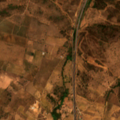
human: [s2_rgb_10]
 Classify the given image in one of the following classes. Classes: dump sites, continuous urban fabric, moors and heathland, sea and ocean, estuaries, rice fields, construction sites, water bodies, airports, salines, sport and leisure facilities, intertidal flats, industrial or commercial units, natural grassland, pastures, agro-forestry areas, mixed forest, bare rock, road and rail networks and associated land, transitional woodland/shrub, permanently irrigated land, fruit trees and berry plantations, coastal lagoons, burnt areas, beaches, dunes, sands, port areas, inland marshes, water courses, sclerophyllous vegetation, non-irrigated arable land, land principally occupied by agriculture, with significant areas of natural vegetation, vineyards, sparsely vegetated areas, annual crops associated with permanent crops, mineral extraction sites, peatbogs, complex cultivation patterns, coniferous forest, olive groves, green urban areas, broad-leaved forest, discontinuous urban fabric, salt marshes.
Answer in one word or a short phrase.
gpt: vineyards, olive groves, broad-leaved forest, transitional woodland/shrub